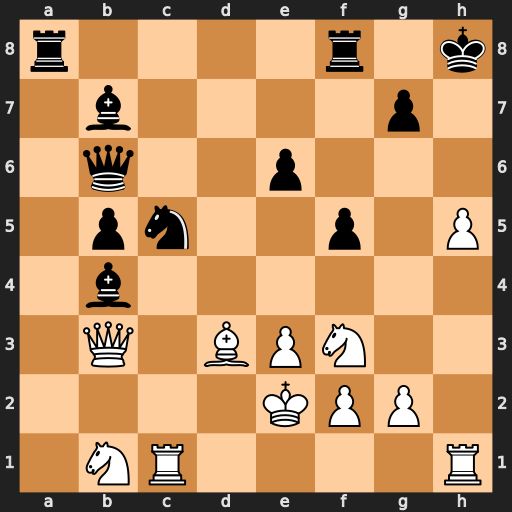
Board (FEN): r4r1k/1b4p1/1q2p3/1pn2p1P/1b6/1Q1BPN2/4KPP1/1NR4R
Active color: w
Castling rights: -
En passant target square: -
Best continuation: Qxb4 Bxf3+ gxf3 Nxd3 Kxd3